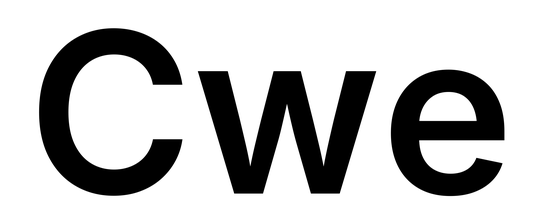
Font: Inter_SemiBold